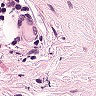
Metastatic tissue present: no